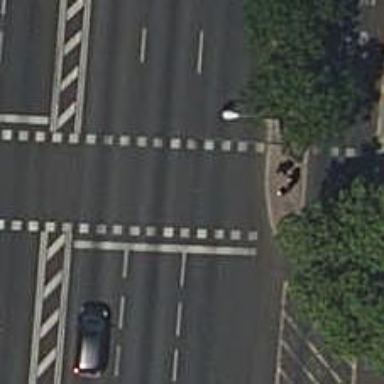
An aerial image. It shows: Crossing with traffic signals.